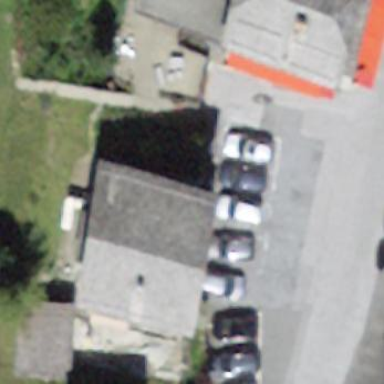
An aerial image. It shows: Building with tile roof.